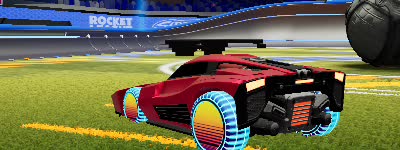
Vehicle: breakout